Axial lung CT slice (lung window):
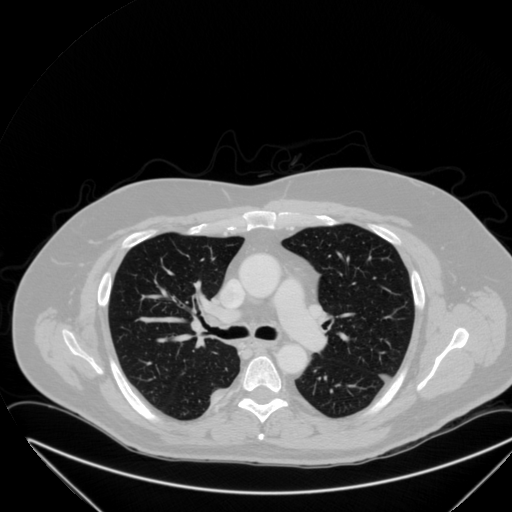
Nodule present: yes
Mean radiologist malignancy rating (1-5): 4